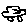
Label: car